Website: home-depot
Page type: customer-info-address
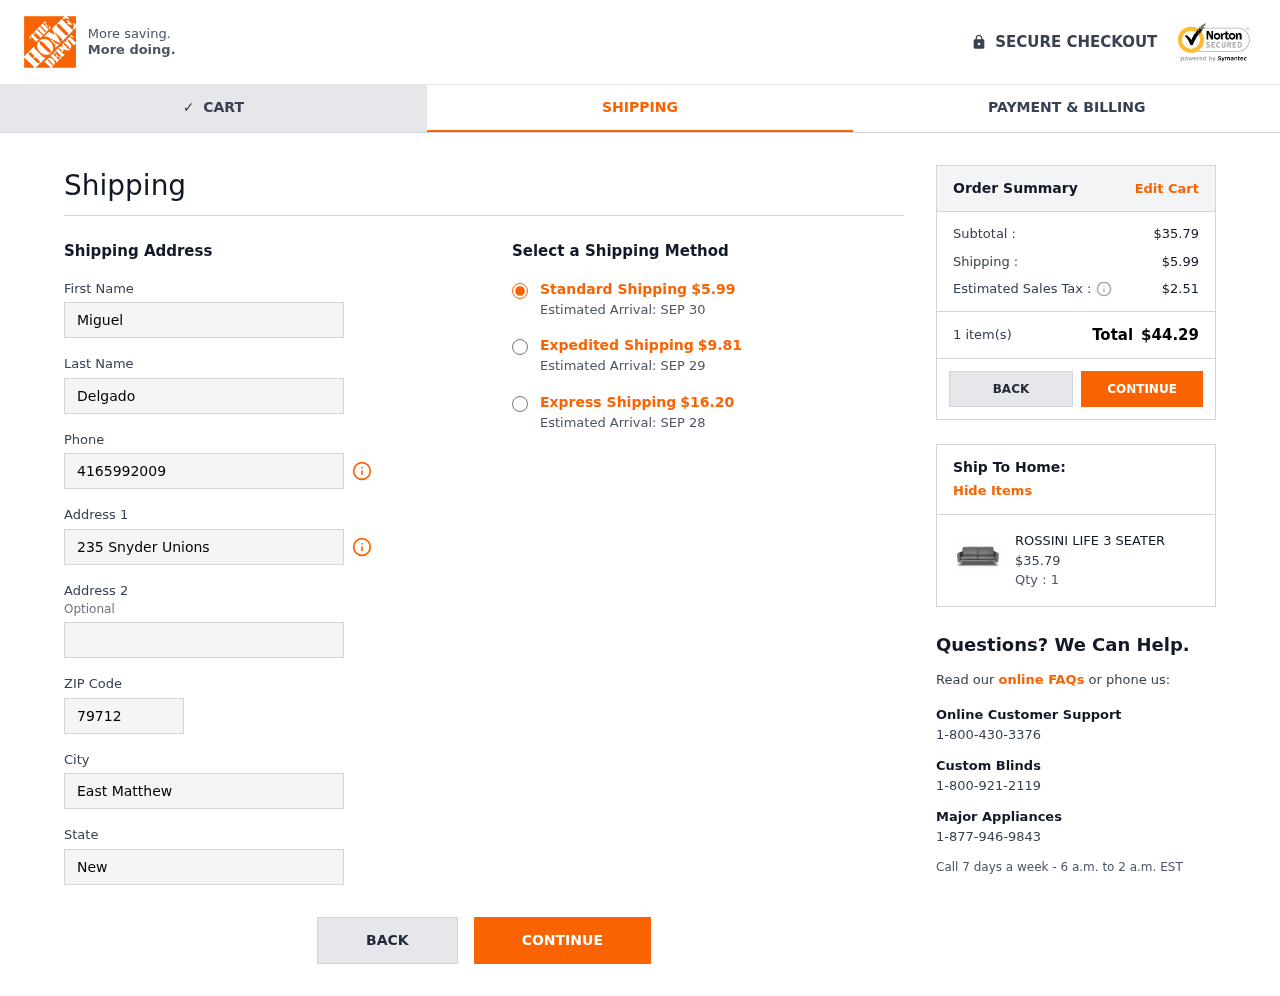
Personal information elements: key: PII_CITY
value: East Matthew
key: PII_FIRSTNAME
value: Miguel
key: PII_LASTNAME
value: Delgado
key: PII_PHONE
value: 4165992009
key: PII_POSTCODE
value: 79712
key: PII_STATE
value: New Hampshire
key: PII_STREET
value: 235 Snyder Unions
Product elements: key: PRODUCT1_NAME
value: ROSSINI LIFE 3 SEATER
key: PRODUCT1_PRICE
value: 35.79
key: PRODUCT1_QUANTITY
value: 1
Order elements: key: ORDER_SHIPPING_COST
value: $5.99
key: ORDER_DELIVERY_DATE
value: Estimated Arrival: SEP 30
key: ORDER_SHIPPING_COST_EXPEDITED
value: $9.81
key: ORDER_DELIVERY_DATE_EXPEDITED
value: Estimated Arrival: SEP 29
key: ORDER_SHIPPING_COST_EXPRESS
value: $16.20
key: ORDER_DELIVERY_DATE_EXPRESS
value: Estimated Arrival: SEP 28
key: ORDER_SUBTOTAL
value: $35.79
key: ORDER_TAX
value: $2.51
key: ORDER_NUM_ITEMS
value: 1 item(s)
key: ORDER_TOTAL
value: $44.29